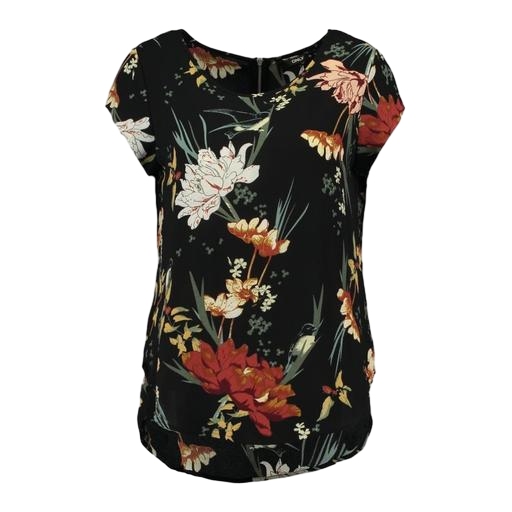
multicolor floral-print t-shirt only macy, black plus size printed t-shirt only macy, black printed short-sleeve top only macy, white background